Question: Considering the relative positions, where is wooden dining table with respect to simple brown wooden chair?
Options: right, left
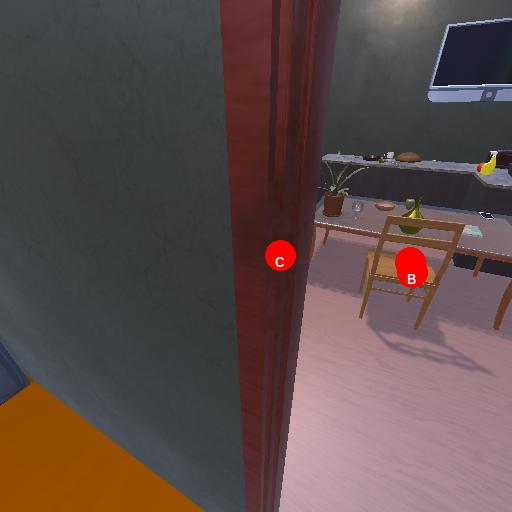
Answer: right